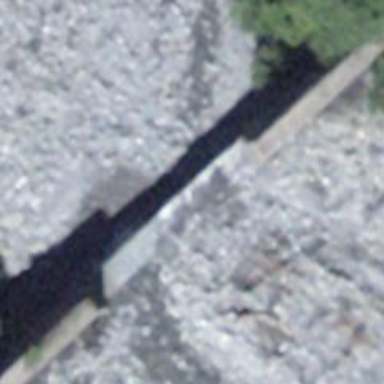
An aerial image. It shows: Check dam beside retaining wall.